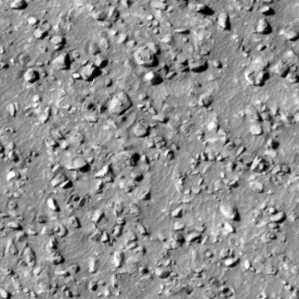
Label: non_frost